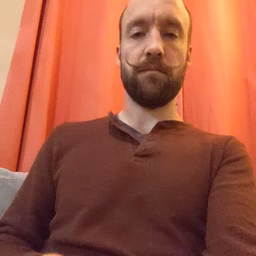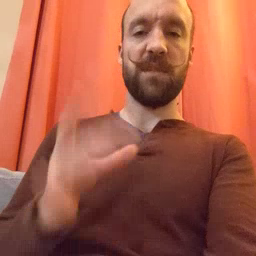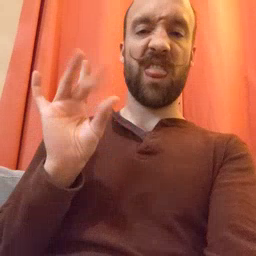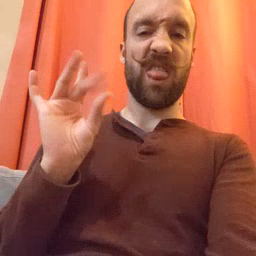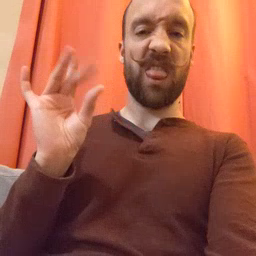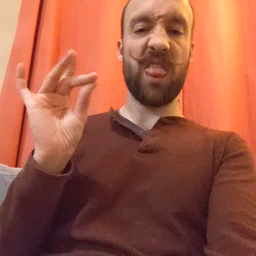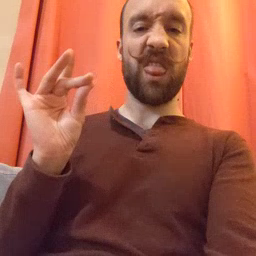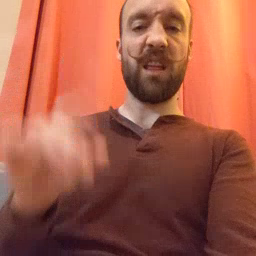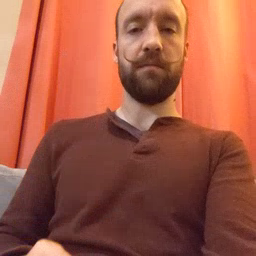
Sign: sticky